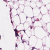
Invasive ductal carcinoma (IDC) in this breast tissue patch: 0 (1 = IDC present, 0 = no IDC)